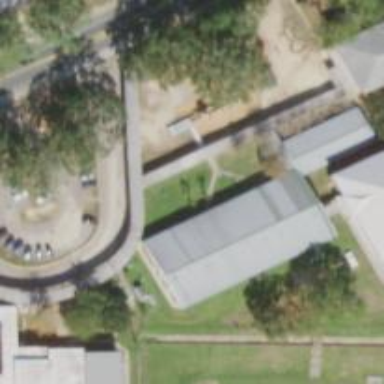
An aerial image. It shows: School building.